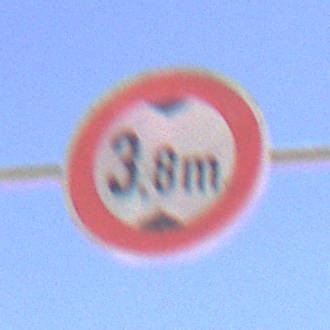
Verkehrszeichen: TatsaechlicheHoehe
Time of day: Midday
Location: Outdoor (Nature)
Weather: Clear
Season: NotSpecified
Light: Natural